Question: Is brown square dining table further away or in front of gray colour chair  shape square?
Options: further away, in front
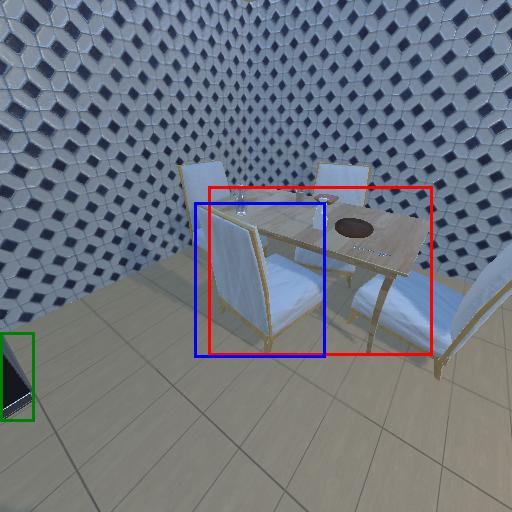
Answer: further away